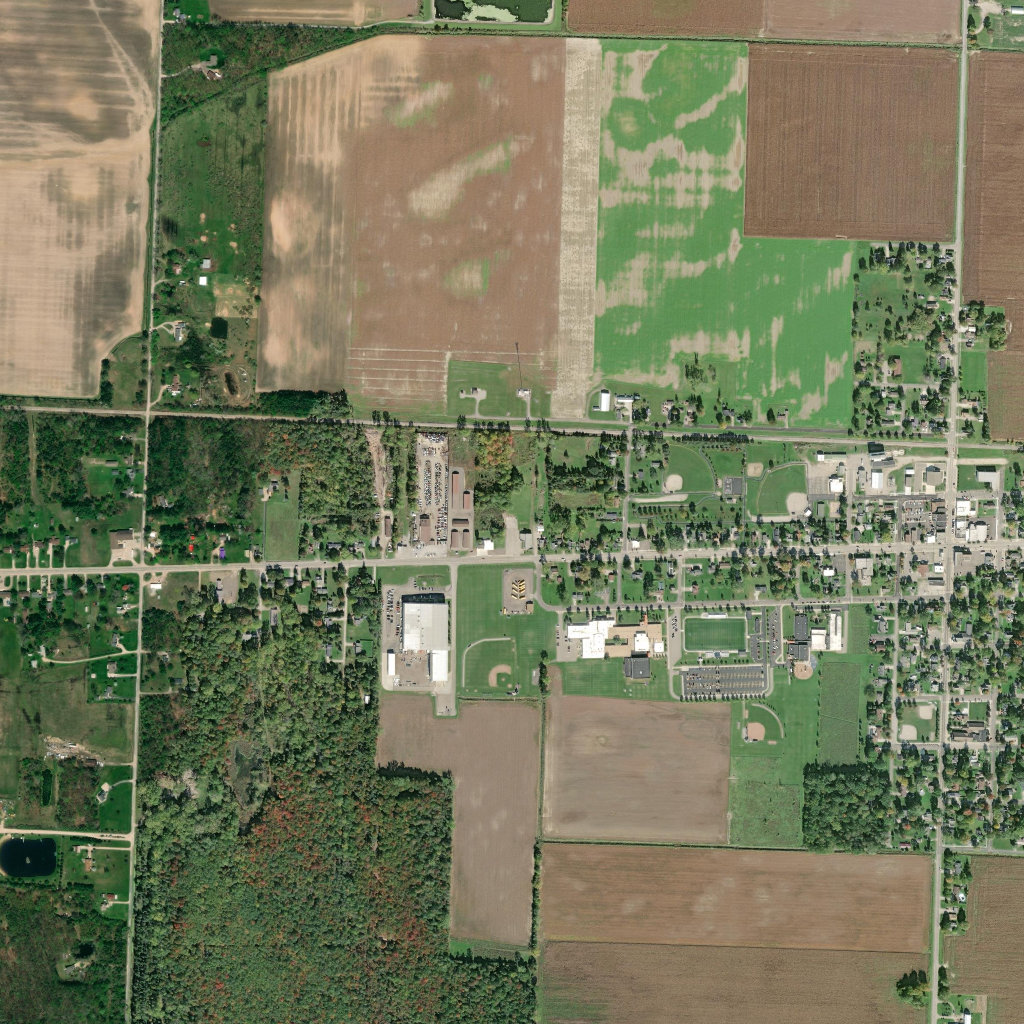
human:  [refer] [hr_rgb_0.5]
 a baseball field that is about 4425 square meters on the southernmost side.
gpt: <box>[[72, 68, 76, 72, 0]]</box>